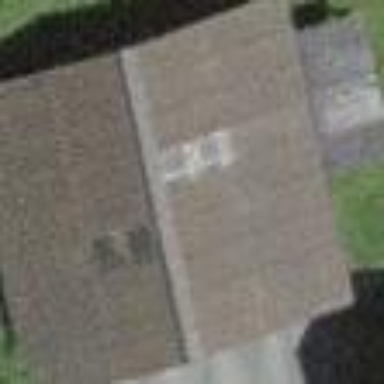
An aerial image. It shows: Garage building.